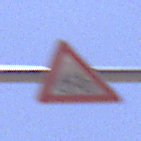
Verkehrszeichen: RadverkehrRechts
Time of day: Midday
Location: Outdoor (RoadRail)
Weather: Clear
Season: NotSpecified
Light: Natural